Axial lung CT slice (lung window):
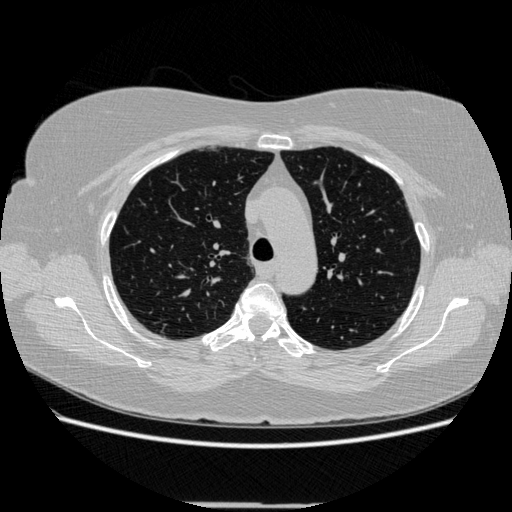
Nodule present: no